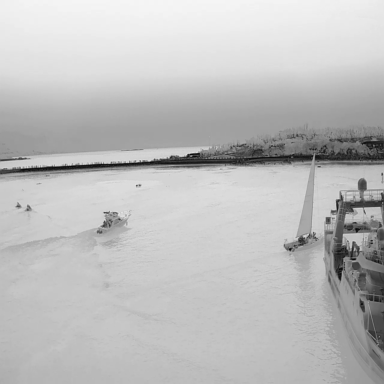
There is a container_ship in the infrared image.